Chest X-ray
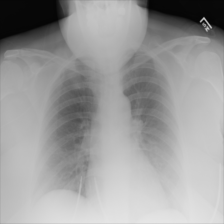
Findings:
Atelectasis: negative
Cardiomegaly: negative
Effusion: negative
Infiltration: negative
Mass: negative
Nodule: negative
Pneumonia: negative
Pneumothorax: negative
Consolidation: negative
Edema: negative
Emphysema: negative
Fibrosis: negative
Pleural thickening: negative
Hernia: negative